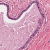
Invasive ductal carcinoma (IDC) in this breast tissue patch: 0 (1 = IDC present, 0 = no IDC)